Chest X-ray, PA view. Patient: 43 years old, sex F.
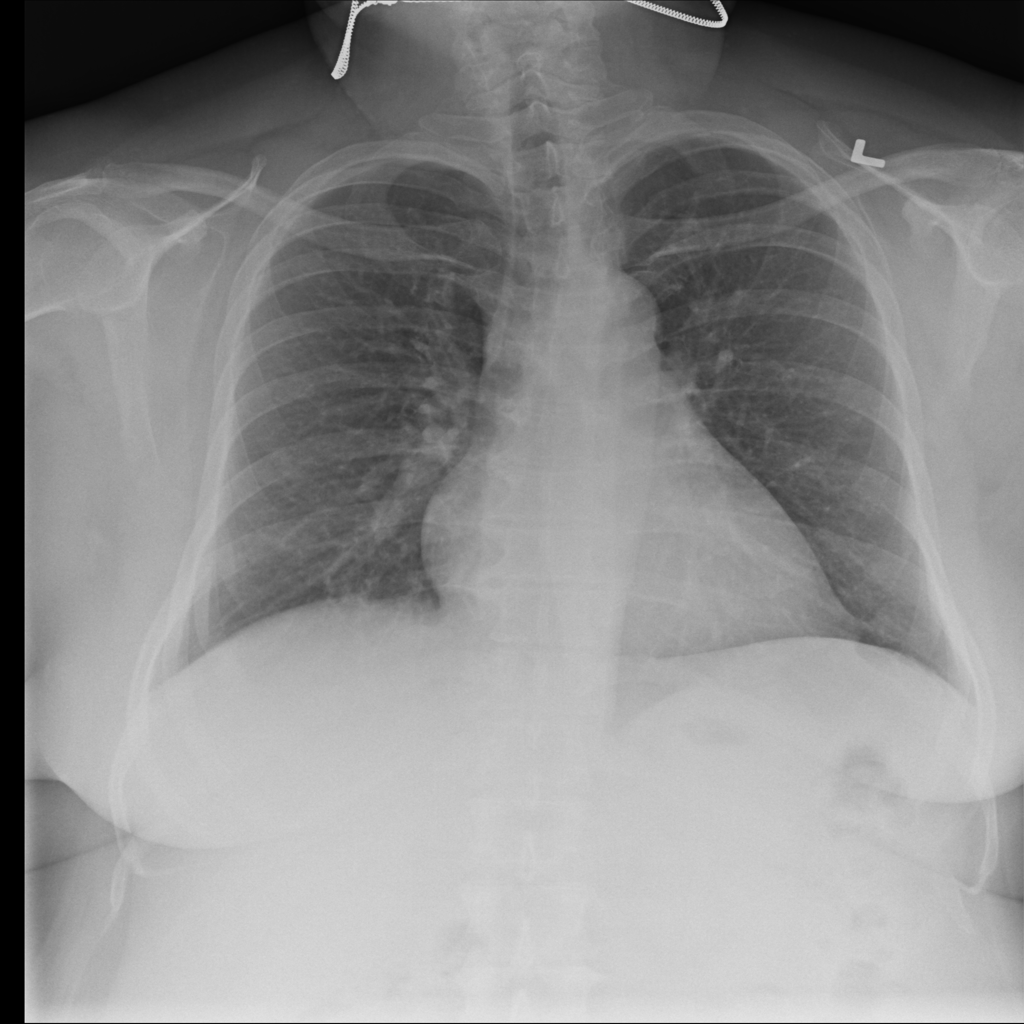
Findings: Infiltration